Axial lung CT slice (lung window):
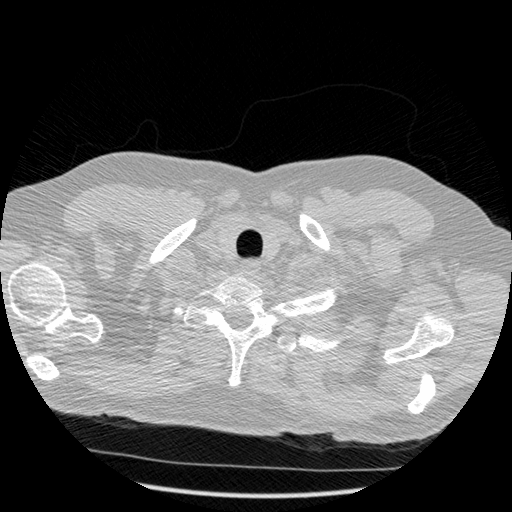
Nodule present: no